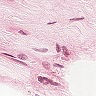
Metastatic tissue present: no